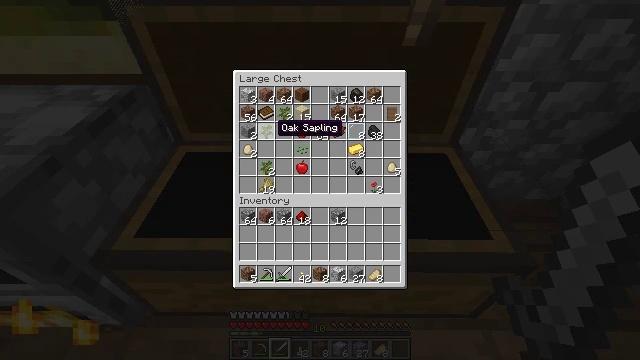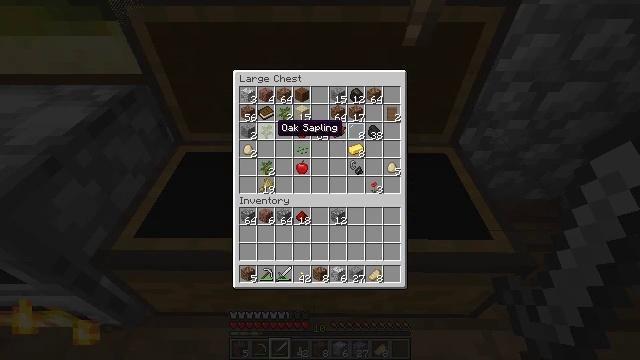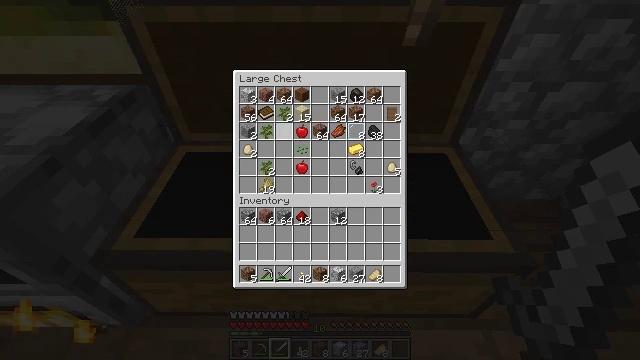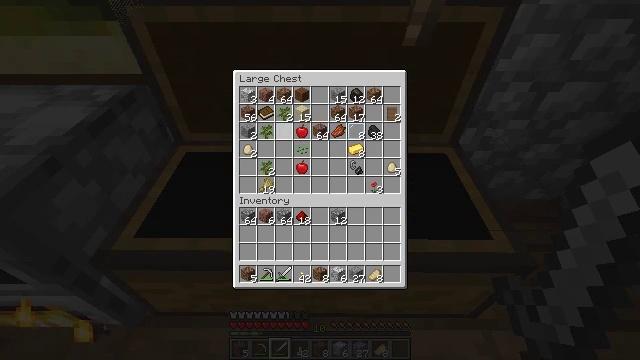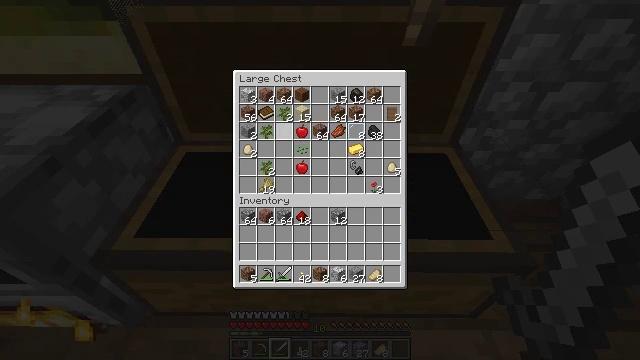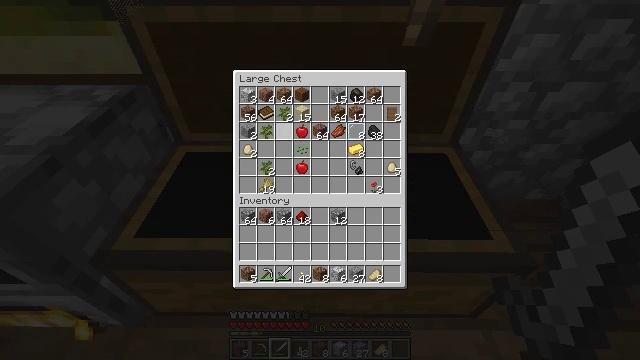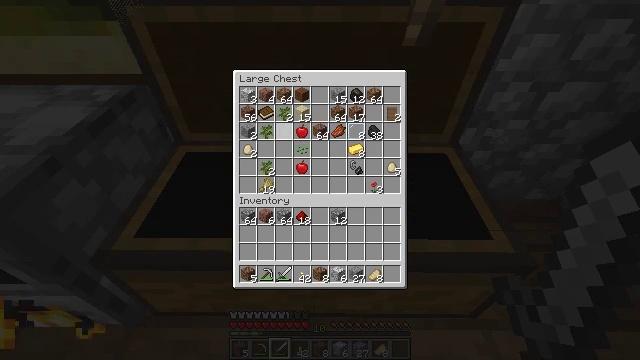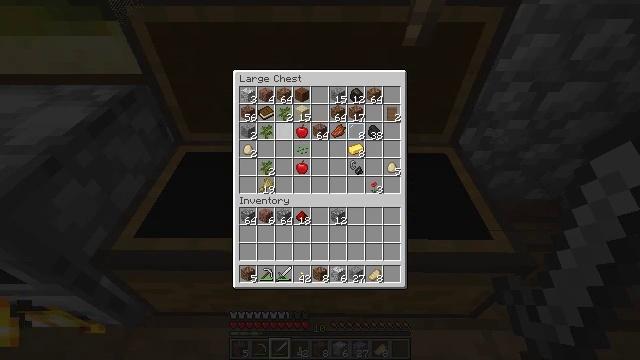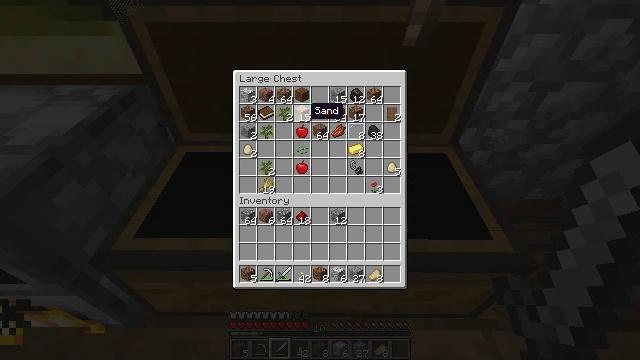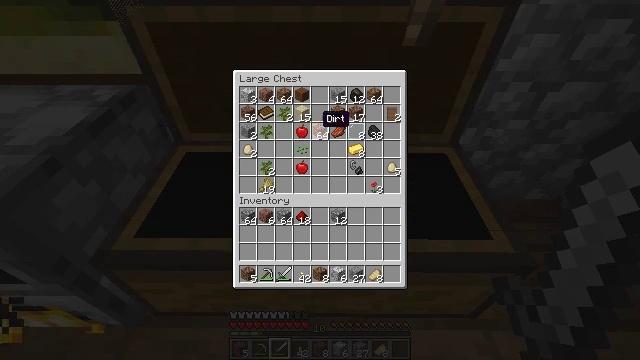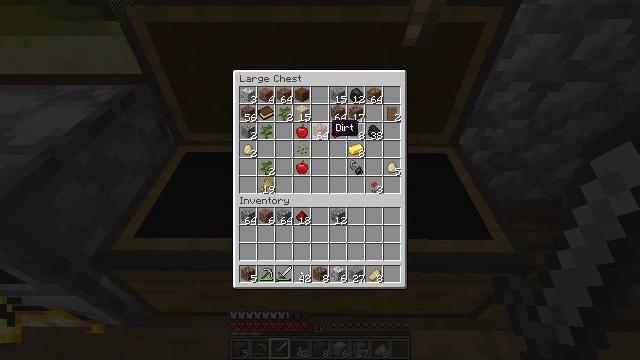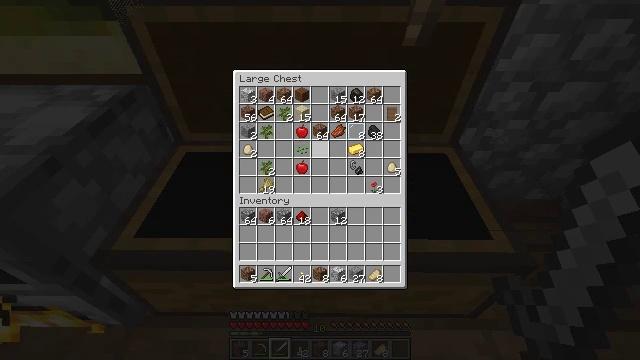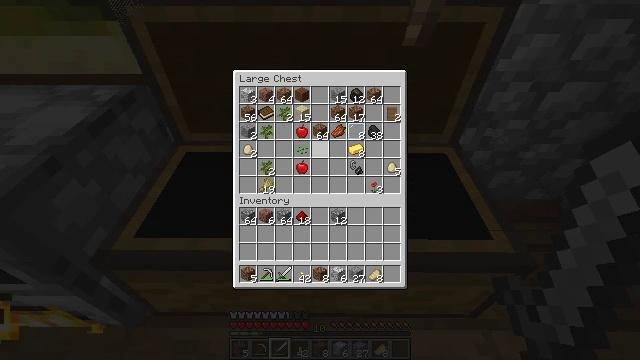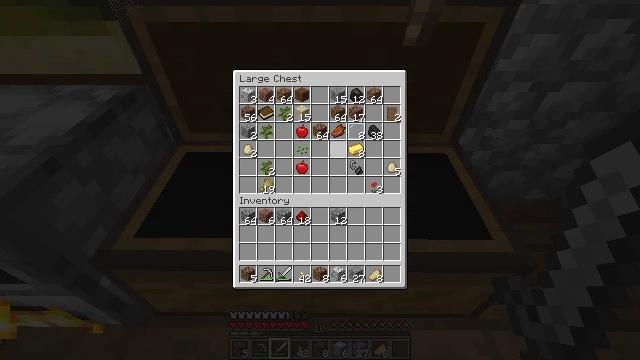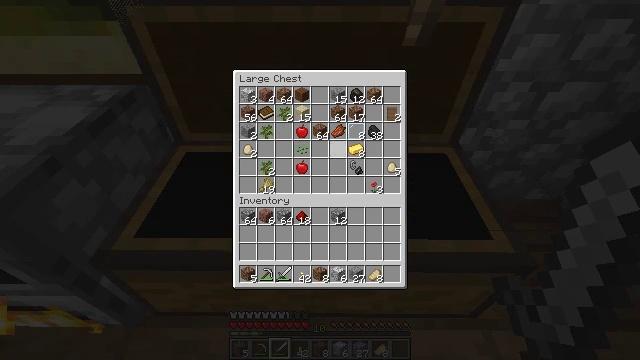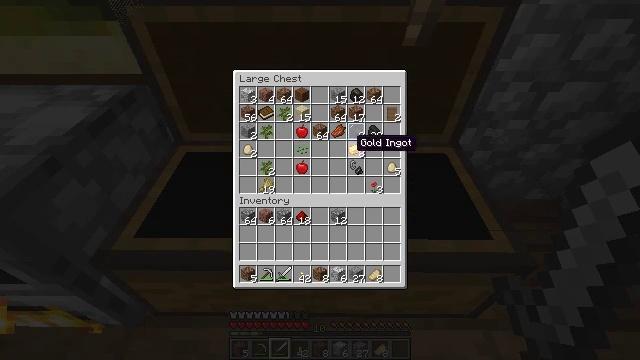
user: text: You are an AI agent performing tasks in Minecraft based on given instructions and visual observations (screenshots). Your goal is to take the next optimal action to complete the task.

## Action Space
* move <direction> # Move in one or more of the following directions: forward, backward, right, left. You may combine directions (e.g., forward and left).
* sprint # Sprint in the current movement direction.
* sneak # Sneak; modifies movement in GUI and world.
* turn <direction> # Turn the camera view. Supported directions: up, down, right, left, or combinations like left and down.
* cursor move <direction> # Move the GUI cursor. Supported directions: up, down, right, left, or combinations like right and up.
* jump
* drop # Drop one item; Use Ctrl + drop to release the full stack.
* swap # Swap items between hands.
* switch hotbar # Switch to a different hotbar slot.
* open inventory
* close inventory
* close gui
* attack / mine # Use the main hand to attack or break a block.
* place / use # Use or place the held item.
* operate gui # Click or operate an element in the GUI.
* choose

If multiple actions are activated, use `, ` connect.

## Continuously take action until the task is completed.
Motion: motion action
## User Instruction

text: Put gold and redstone in the crafting grid to craft a clock.
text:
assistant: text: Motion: no_op
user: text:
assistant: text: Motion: cursor move right
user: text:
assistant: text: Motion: no_op
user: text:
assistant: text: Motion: no_op
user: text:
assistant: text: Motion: no_op
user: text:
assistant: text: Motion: no_op
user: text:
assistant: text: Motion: cursor move right and up
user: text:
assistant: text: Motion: cursor move right
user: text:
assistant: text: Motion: cursor move right and down
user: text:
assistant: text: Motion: cursor move right and down
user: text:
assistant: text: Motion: cursor move down
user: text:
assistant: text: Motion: no_op
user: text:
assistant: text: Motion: no_op
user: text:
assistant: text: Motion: cursor move right
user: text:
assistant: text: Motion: cursor move right
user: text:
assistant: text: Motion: no_op
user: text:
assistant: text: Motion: no_op
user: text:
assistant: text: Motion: no_op
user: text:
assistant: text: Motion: no_op
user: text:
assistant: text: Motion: no_op
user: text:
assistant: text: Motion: no_op
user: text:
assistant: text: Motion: no_op
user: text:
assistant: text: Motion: cursor move right
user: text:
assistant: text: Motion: no_op
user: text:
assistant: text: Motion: no_op
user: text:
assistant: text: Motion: no_op
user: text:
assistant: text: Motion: no_op
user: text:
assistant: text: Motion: no_op
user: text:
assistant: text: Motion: no_op
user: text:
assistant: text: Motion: no_op